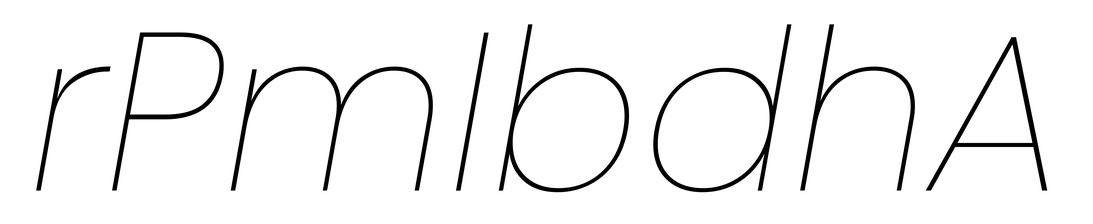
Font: Poppins-ThinItalic